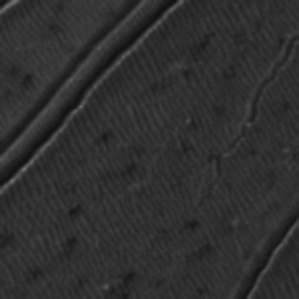
Label: frost